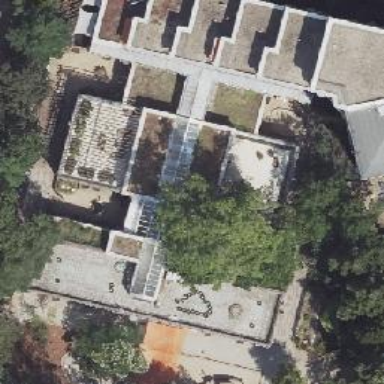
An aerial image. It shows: Kindergarten.